Question: I'm creating a map for a location search but my searchbox doesn't show autocomplete. I followed the tutorial on <URL>
this is my map not showing autocompelete

'''
<script async src="https://maps.googleapis.com/maps/api/js?key=keysensor&libraries=places"></script>
<div class="row">
<div class="col-lg-12">
<style>
#map {
width: 100%;
height: 500px;
}
</style>
<label for=""><b>ADRESSTANAH <font style="color: red;">*</font></b></label>
<div class="form-group">
<input type="text" id="searchmap">
<div id="map"></div>
</div>
</div>
'''
'''
var map = new google.maps.Map(document.getElementById('map'),{
center:{
lat:-6.<PHONE>,
lng:<PHONE>
},
zoom:15
});
var marker = new google.maps.Marker({
position: {
lat:-6.<PHONE>,
lng:<PHONE>
},
map : map,
draggable : true
});
var searchBox = new google.maps.places.SearchBox(document.getElementById('searchmap'));
google.maps.event.addListener(searchBox, 'places_changed', function(){
var places = searchBox.getPlaces();
var bounds = new google.maps.LatLngBounds();
var i, place;
for(i=0; place=places[i];i++){
bounds.extends(place.geometry.location);
marker.setPosition(place.geometry.location);
}
map.fitBounds(bounds);
map.setZoom(15);
});
google.maps.event.addListener(marker, 'position_changed', function(){
var lat = marker.getPosition().lat();
var lng = marker.getPosition().lng();
$('#lat').val(lat);
$('#lng').val(lng);
});
'''
I want to show autocomplete in the searchbox. please help me to solve it. thank u.
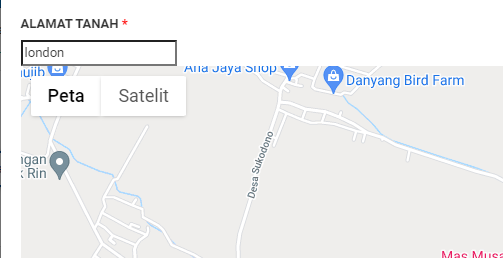
Answer: You need to have a callback parameter in your request that would call the needs to be executed. For example:
'''
<script async src="https://maps.googleapis.com/maps/api/js?libraries=places&callback=initMap"></script>
'''
Then, you will put all javascript code inside the 'initMap' function. Here is a working JSBin sample: <URL>